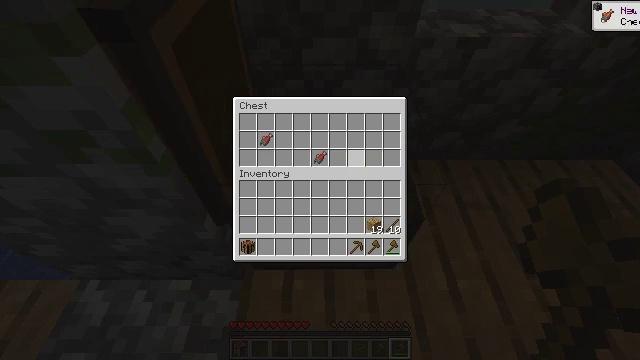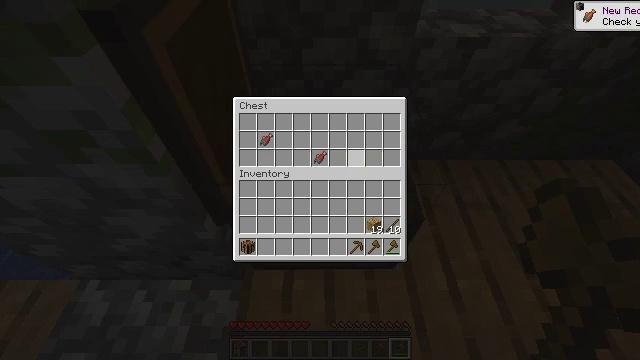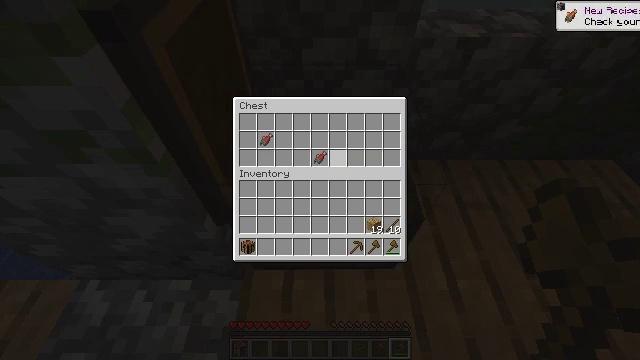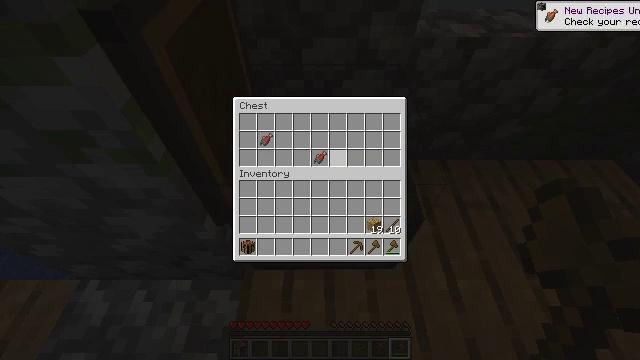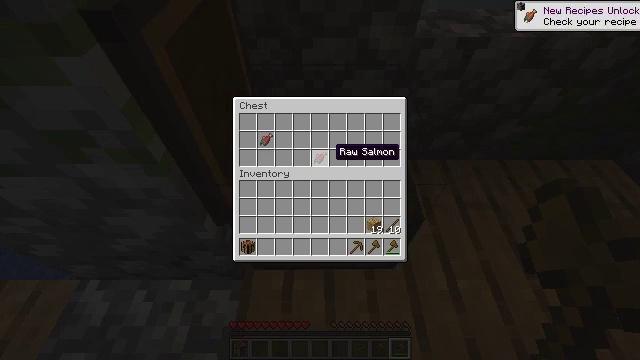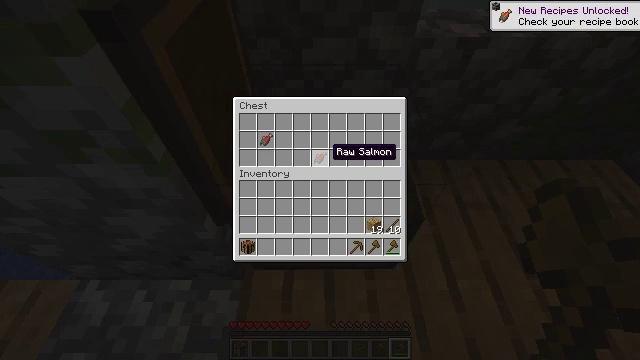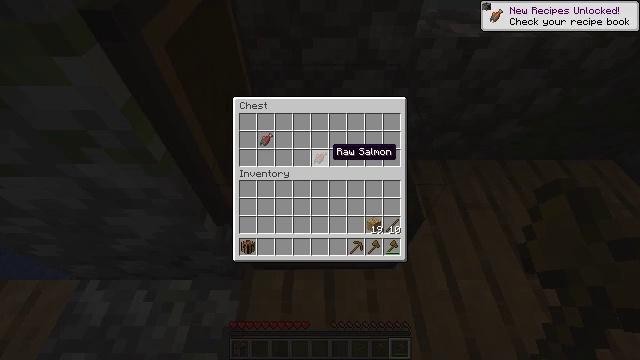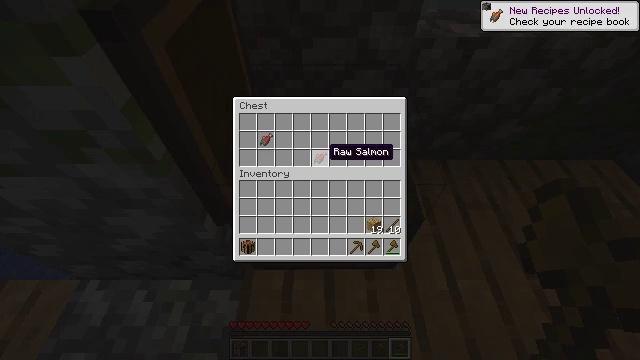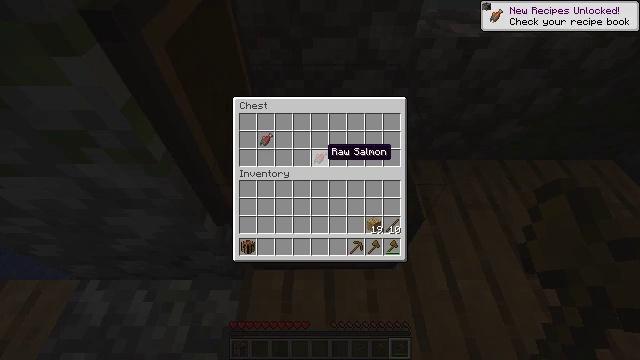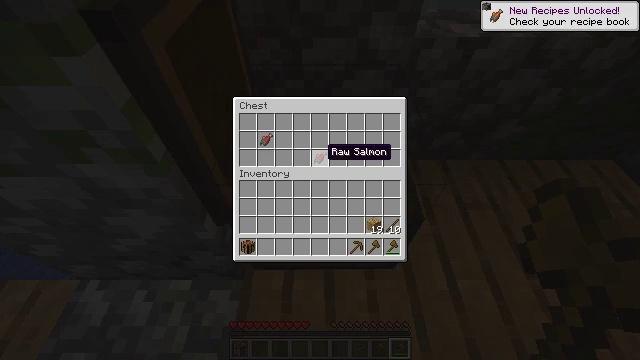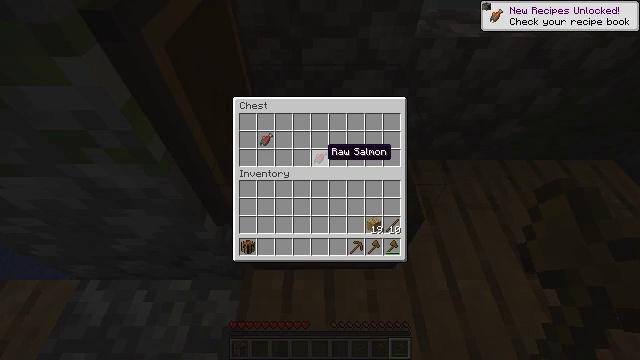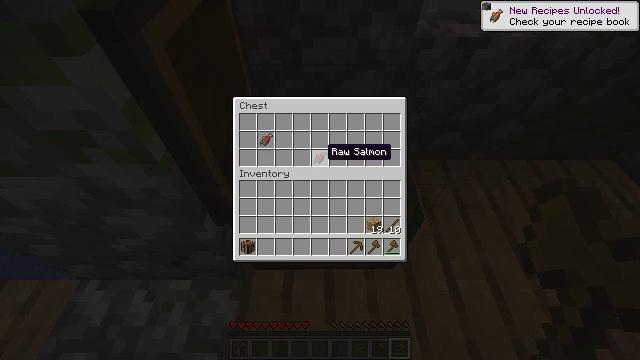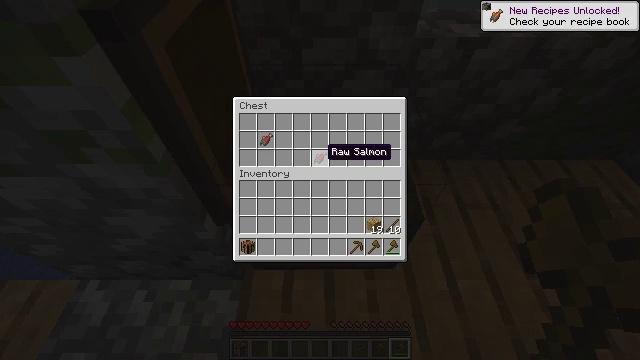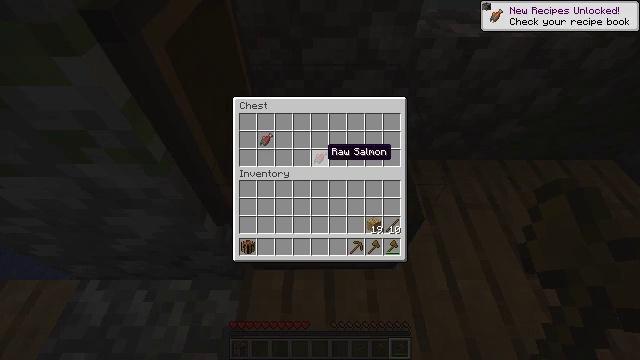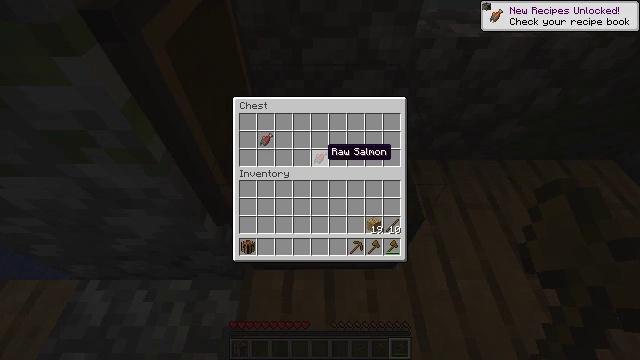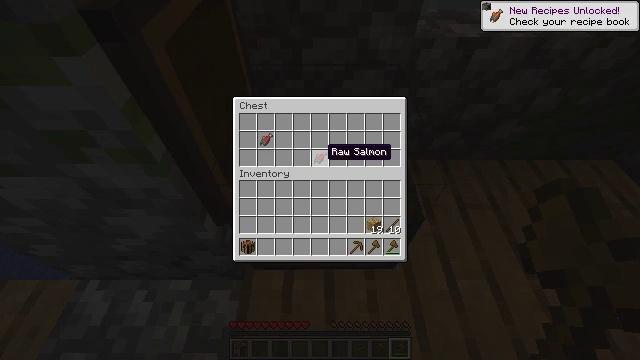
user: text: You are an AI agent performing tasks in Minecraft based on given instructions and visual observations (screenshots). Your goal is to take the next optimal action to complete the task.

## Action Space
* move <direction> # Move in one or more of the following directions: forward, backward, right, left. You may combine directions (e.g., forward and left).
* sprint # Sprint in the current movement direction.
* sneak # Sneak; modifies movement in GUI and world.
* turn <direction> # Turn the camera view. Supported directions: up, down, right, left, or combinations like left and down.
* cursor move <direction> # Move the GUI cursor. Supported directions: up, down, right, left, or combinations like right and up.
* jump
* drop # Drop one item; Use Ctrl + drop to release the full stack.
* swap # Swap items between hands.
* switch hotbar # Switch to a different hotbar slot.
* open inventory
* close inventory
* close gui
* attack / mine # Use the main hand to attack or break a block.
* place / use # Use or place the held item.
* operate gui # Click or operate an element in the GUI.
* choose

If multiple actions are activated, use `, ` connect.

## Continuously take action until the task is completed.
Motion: motion action
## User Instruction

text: Remove the grass path from the ground.
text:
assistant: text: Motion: no_op
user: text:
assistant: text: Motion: no_op
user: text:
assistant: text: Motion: cursor move left
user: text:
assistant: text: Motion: no_op
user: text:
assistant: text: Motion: no_op
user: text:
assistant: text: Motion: no_op
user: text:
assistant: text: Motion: no_op
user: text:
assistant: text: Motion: no_op
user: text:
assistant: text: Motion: no_op
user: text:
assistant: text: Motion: no_op
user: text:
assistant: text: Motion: no_op
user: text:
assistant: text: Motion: no_op
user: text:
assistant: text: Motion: sneak
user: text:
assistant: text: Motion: sneak
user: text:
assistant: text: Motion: sneak
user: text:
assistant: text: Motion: sneak
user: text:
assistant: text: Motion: sneak
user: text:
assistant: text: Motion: sneak
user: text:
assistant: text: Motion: sneak
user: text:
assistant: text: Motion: sneak
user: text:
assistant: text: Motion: sneak
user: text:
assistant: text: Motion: sneak, operate gui
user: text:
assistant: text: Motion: sneak, operate gui
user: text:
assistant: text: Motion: sneak
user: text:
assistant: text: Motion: sneak
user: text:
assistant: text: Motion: sneak
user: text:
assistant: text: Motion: sneak, cursor move left and up
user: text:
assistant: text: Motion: sneak, cursor move left and up
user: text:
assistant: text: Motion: sneak, cursor move left
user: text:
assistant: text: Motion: sneak